Question: I want to show all data from each row into form filed. When I will click each row link then it will show each row data. But my javascript is not working well.
my code ::
'''
$('.cmcodedt').click(function(){
var a = document.getElementById('cmcodedt').innerHTML;
var b = document.getElementById('cmnamedt').innerHTML;
var c = document.getElementById('ppunitdt').innerHTML;
var d = document.getElementById('ppunitqtydt').innerHTML;
var e = document.getElementById('ppquantity').innerHTML;
var f = document.getElementById('pppurchasratedt').innerHTML;
var g = document.getElementById('pptotalamountdt').innerHTML;
document.getElementById('111').value= a;
document.getElementById('222').value= b;
document.getElementById('333').value= c;
document.getElementById('444').value= d;
document.getElementById('555').value= e;
document.getElementById('666').value= f;
document.getElementById('777').value= g;
return false;
});
'''
here is my screen::

My question ::: How do I show each row data when I click "1111" or "product code" ?? It is working for single row only even I click another row.
Please help me. Note that I am learning javascript.
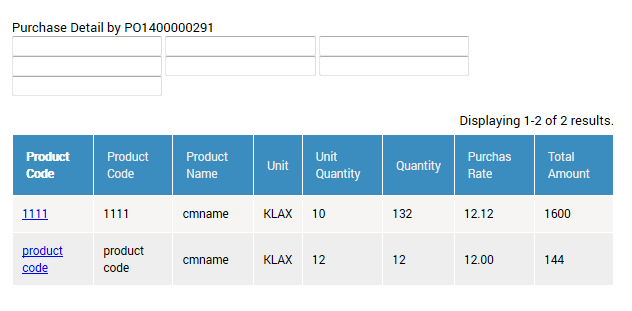
Answer: You can do it using <URL>
'''
<table class="myTable">
<thead>
<tr >
<th>Product code</th>
<th>Product name</th>
<th>Unit</th>
<th>Quantity</th>
<th>Unit Quantity</th>
<th>Purchase rate</th>
<th>Total ammount</th>
</tr>
</thead>
<tbody>
<tr >
<td>1111</td>
<td>cmname_uu</td>
<td>KLAX</td>
<td>10</td>
<td>132</td>
<td>12.12</td>
<td>1600</td>
</tr>
<tr >
<td>2222</td>
<td>cmname_fr</td>
<td>KLAX</td>
<td>123</td>
<td>44</td>
<td>55.77</td>
<td>543</td>
</tr>
<tr >
<td>3333</td>
<td>cmname_gg</td>
<td>KLAX_HBMC</td>
<td>55</td>
<td>74</td>
<td>65.88</td>
<td>556</td>
</tr>
</tbody>
</table>
<input id="product-code" type="text"/>
<input id="product-name" type="text"/>
<input id="unit" type="text"/>
<input id="quantity" type="text"/>
<input id="unit-quantity" type="text"/>
<input id="purchase-rate" type="text"/>
<input id="total-ammount" type="text"/>
'''
UPDATE (Row select on click)
'''
$(".myTable tr").click(function() {
var tableData = $(this).children("td").map(function() {
return $(this).text();
}).get();
//change row color on click
$(".myTable tr").each(function(index, elem){
$(elem).removeClass("active")
})
$(this).addClass("active");
$("#product-code").val($.trim(tableData[0]));
$("#product-name").val($.trim(tableData[1]));
$("#unit").val($.trim(tableData[2]));
$("#quantity").val($.trim(tableData[3]));
$("#unit-quantity").val($.trim(tableData[4]));
$("#purchase-rate").val($.trim(tableData[5]));
$("#total-ammount").val($.trim(tableData[6]));
});
'''